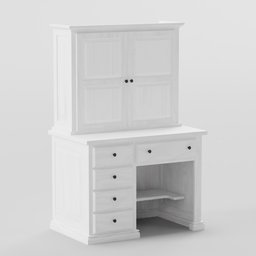
Label: furniture